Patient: sex M, age 60
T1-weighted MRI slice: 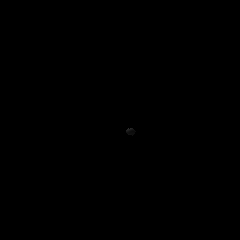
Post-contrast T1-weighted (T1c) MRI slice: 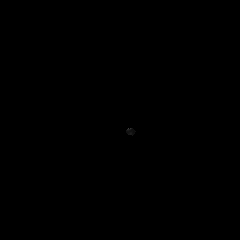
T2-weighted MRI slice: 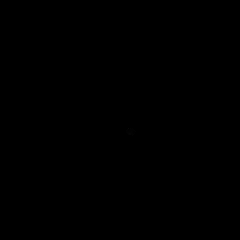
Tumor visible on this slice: no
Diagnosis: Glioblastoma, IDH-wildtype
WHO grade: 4